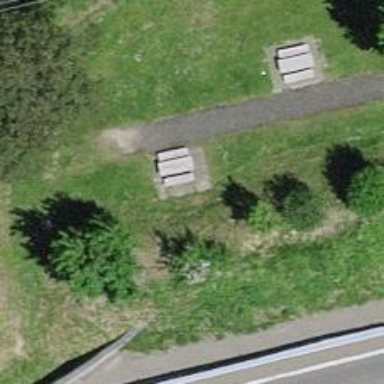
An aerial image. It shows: Picnic table located in leisure land area.